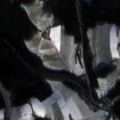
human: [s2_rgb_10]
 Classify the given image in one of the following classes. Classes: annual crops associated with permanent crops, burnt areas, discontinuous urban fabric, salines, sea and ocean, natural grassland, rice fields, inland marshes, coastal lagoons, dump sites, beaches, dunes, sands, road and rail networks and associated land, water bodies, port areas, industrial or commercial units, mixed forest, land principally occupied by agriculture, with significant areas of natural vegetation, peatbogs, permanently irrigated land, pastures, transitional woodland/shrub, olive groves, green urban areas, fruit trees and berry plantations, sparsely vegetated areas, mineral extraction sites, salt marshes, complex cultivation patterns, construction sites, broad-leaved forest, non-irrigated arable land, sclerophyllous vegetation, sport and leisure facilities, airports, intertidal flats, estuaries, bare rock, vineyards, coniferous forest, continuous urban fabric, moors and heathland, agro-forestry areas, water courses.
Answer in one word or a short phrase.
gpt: non-irrigated arable land, complex cultivation patterns, coniferous forest, mixed forest